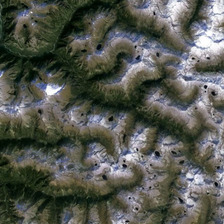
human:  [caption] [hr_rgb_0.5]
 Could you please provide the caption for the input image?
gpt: there is snow on the top of the mountain .

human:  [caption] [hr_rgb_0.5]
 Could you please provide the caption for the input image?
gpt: a small amount of trees are planted at the foot of the mountain .

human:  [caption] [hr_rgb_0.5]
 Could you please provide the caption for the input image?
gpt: a small amount of trees are planted at the foot of the mountain .

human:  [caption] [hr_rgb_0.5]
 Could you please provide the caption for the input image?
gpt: there is snow on the top of the mountain .

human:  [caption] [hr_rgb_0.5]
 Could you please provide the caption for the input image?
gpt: there is snow on the top of the mountain .